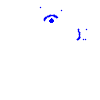
Particle: pion